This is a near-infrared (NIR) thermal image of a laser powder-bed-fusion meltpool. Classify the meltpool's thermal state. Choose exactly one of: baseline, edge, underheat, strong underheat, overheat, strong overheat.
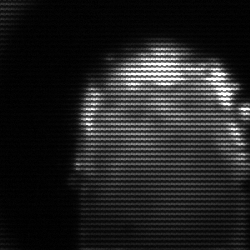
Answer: baseline